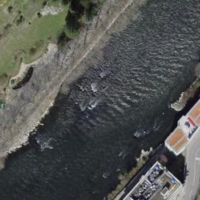
EUNIS habitat code: 15
Species observed at this site:
Allium ursinum
Corvus corone
Turdus merula
Anas platyrhynchos
Parus major
Sturnus vulgaris
Mergus merganser
Pica pica
Sitta europaea
Columba livia
Fringilla coelebs
Buteo buteo
Motacilla alba
Columba palumbus